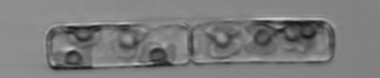
Label: Guinardia_delicatula